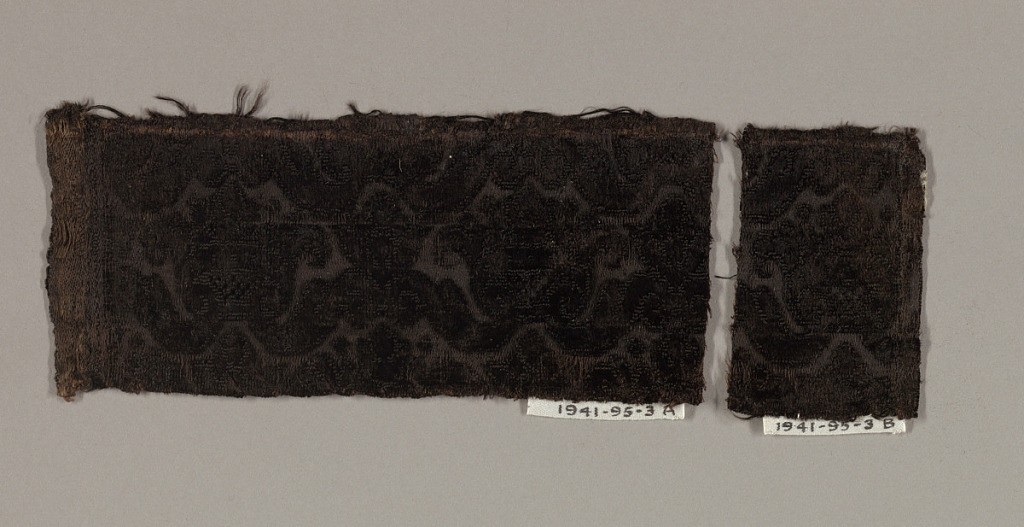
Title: Fragment
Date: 17th century
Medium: silk Technique: cut and uncut voided supplementary warp pile (velvet) in a satin foundation
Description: Black cut and uncut velvet has a design of horizontal running bands of two types of stylized radiating palmettes altnernating with each other. The larger palmette has a space of checkerboard motif in its center.